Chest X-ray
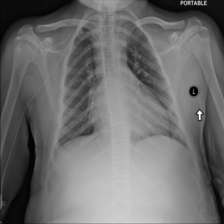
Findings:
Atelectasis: negative
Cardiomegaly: negative
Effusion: negative
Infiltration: negative
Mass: negative
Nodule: negative
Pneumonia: negative
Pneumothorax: negative
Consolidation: negative
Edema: negative
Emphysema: negative
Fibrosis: negative
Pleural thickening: negative
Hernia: negative